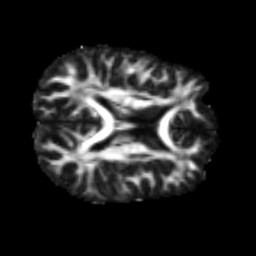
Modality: FA
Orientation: axial
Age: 25
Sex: male
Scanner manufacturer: siemens
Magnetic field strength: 3 T
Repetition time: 2.3 s
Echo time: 0.085 s